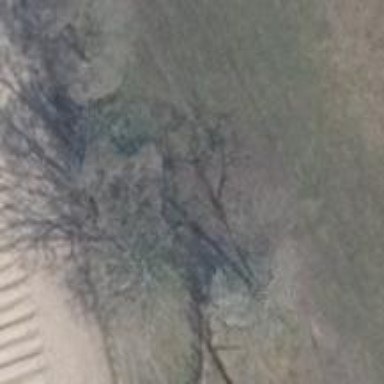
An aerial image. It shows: Row of trees in natural setting.